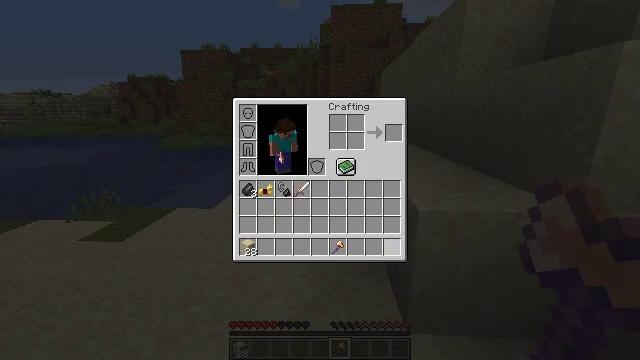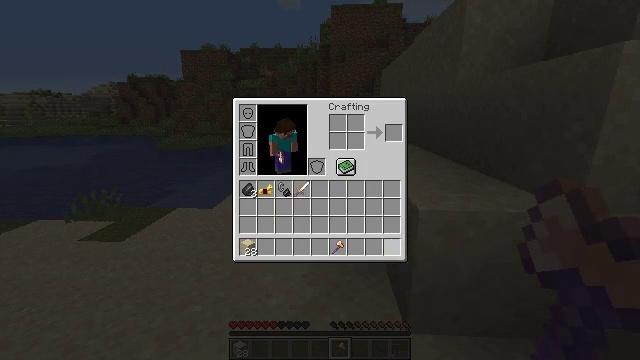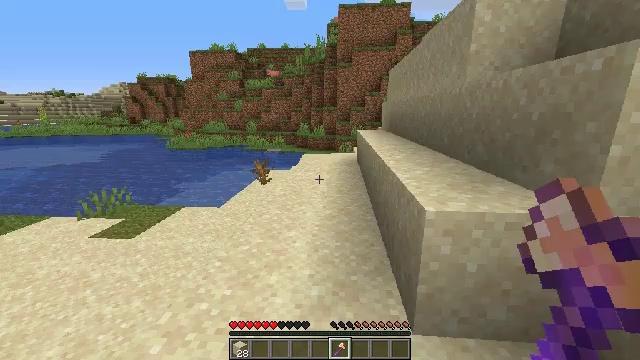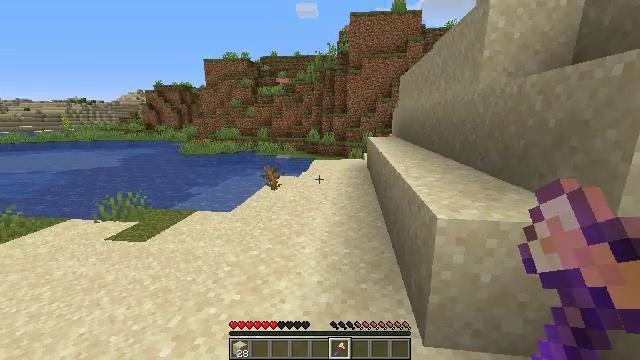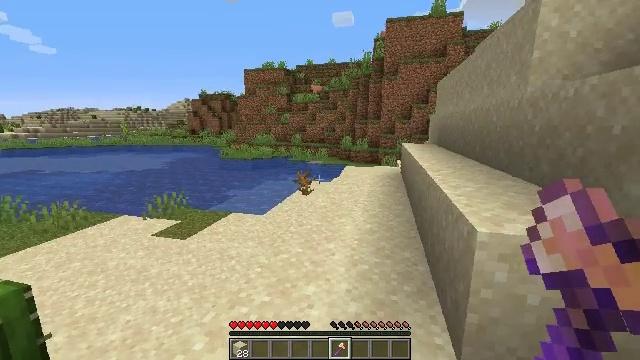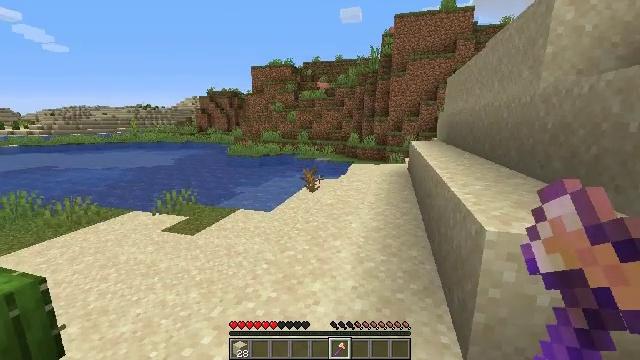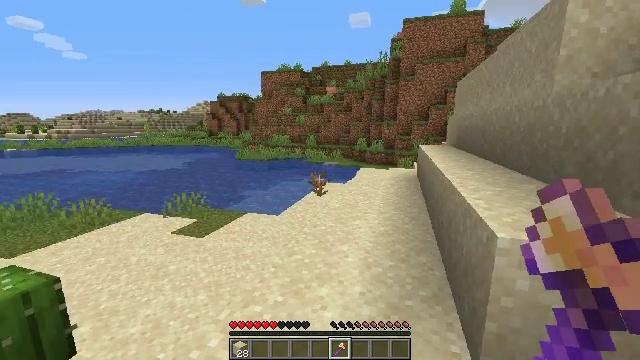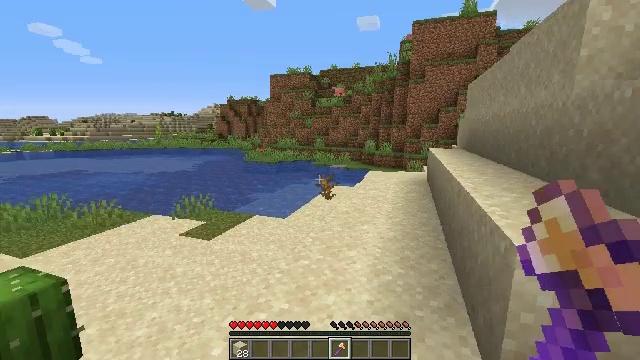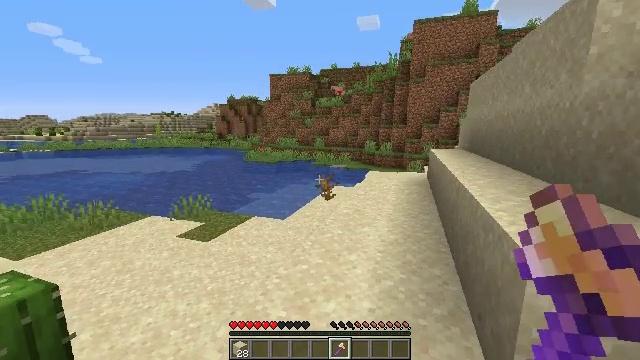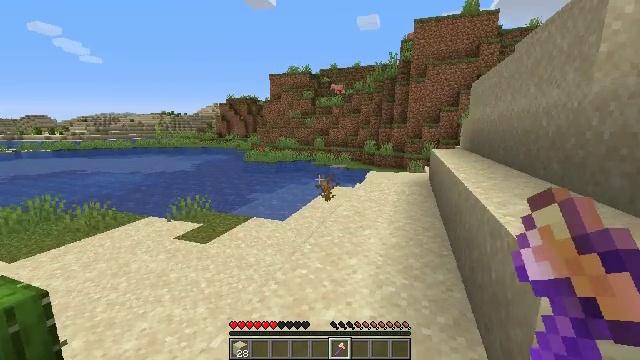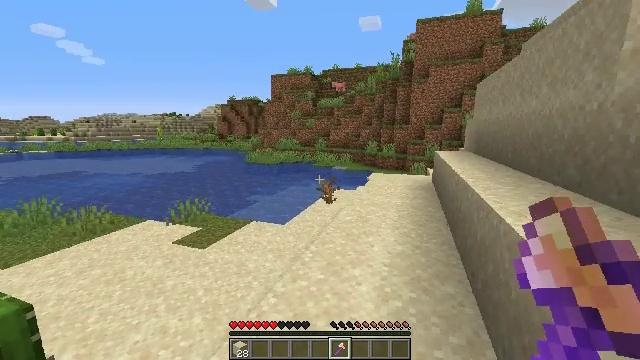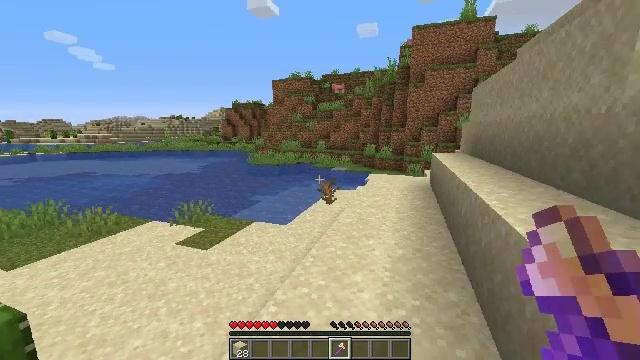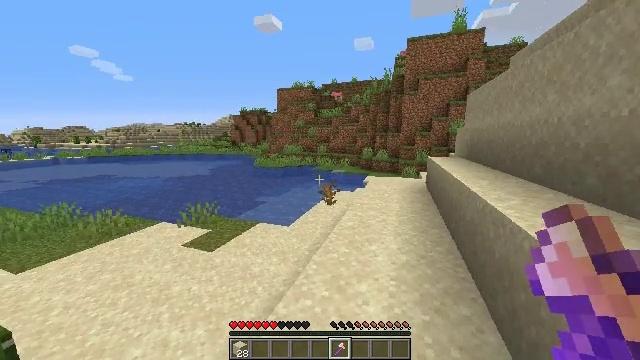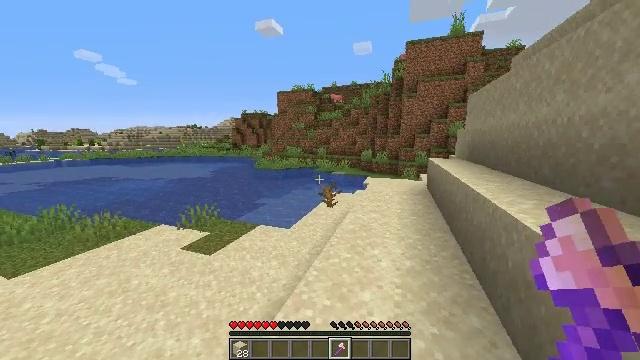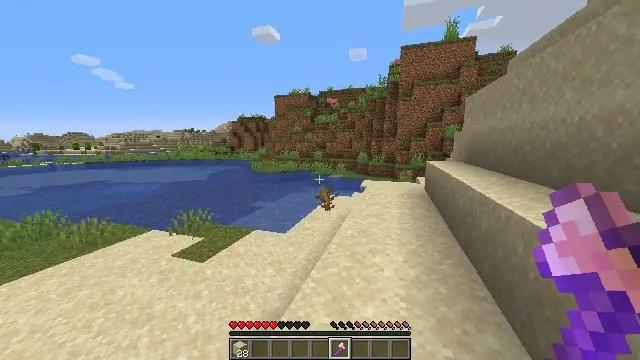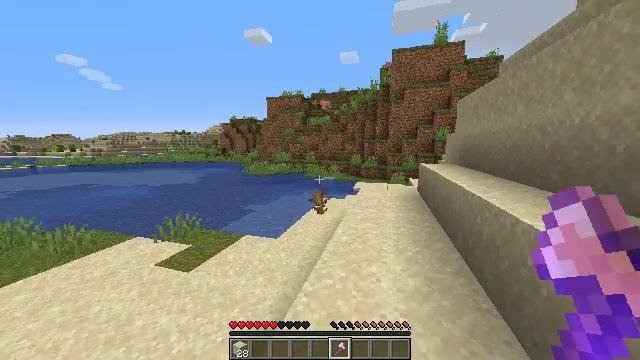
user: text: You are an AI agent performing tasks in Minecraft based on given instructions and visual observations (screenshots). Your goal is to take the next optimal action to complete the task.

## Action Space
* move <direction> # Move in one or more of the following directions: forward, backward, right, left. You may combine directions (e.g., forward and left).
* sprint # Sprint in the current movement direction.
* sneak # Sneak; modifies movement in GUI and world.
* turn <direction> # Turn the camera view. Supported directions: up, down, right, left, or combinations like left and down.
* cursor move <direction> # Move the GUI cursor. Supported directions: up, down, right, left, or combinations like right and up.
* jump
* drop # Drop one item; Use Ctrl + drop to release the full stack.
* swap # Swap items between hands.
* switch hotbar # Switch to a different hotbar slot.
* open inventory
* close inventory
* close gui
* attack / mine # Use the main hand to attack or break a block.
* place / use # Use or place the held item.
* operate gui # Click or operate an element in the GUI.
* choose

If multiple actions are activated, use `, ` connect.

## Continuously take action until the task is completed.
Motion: motion action
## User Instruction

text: Chop down the acacia log.
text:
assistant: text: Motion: sneak
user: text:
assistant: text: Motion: sneak, cursor move left, close inventory
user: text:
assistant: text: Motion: turn left and up, close inventory
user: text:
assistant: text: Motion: turn left and up, close inventory
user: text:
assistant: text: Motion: turn left
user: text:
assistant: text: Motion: turn left
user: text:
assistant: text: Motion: move forward, turn left
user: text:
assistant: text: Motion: move forward
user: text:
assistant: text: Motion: no_op
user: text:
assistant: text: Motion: move forward
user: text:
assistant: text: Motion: move forward
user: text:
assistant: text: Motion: move forward
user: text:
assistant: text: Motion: move forward
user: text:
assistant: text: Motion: move forward
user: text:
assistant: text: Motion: move forward, turn right
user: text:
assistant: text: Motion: move forward
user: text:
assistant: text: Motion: move forward
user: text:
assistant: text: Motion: move forward
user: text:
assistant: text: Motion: move forward, turn right
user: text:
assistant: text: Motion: move forward, turn right
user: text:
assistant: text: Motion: move forward, turn right
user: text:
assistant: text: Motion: move forward, turn right
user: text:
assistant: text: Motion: move forward
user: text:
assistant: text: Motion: move forward
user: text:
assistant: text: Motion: move forward
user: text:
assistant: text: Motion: move forward, turn right
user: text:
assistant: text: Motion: move forward, turn right
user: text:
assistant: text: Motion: move forward
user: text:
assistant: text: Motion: move forward, turn right
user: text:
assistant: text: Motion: move forward, turn right